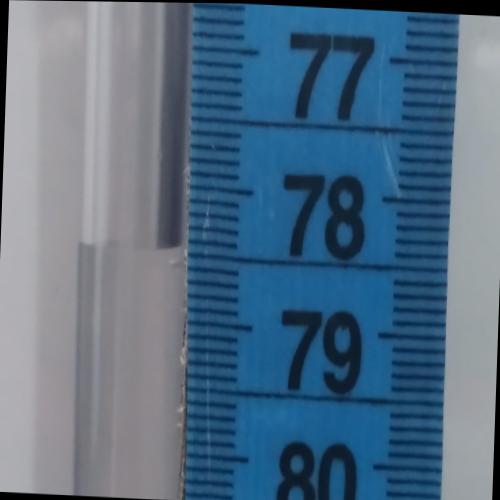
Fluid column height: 78.5 cm